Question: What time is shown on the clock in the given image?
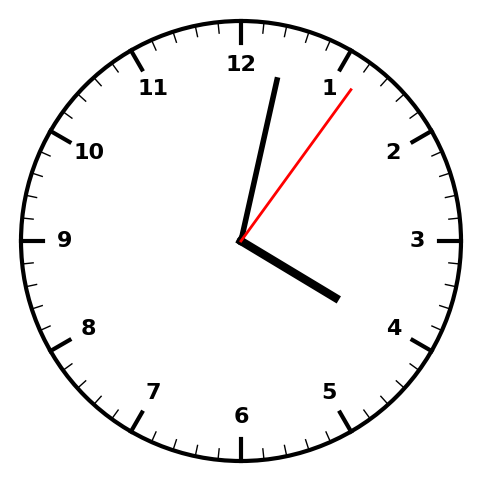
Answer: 04:02:06